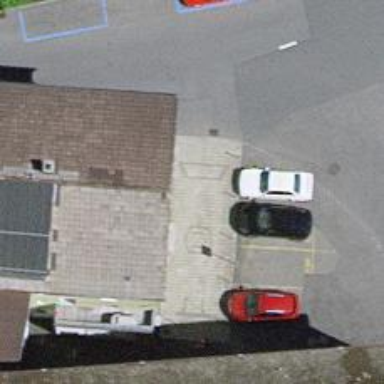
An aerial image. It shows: Restaurant.